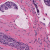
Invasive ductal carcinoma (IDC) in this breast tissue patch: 0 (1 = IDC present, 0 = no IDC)